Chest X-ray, AP view. Patient: 76 years old, sex M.
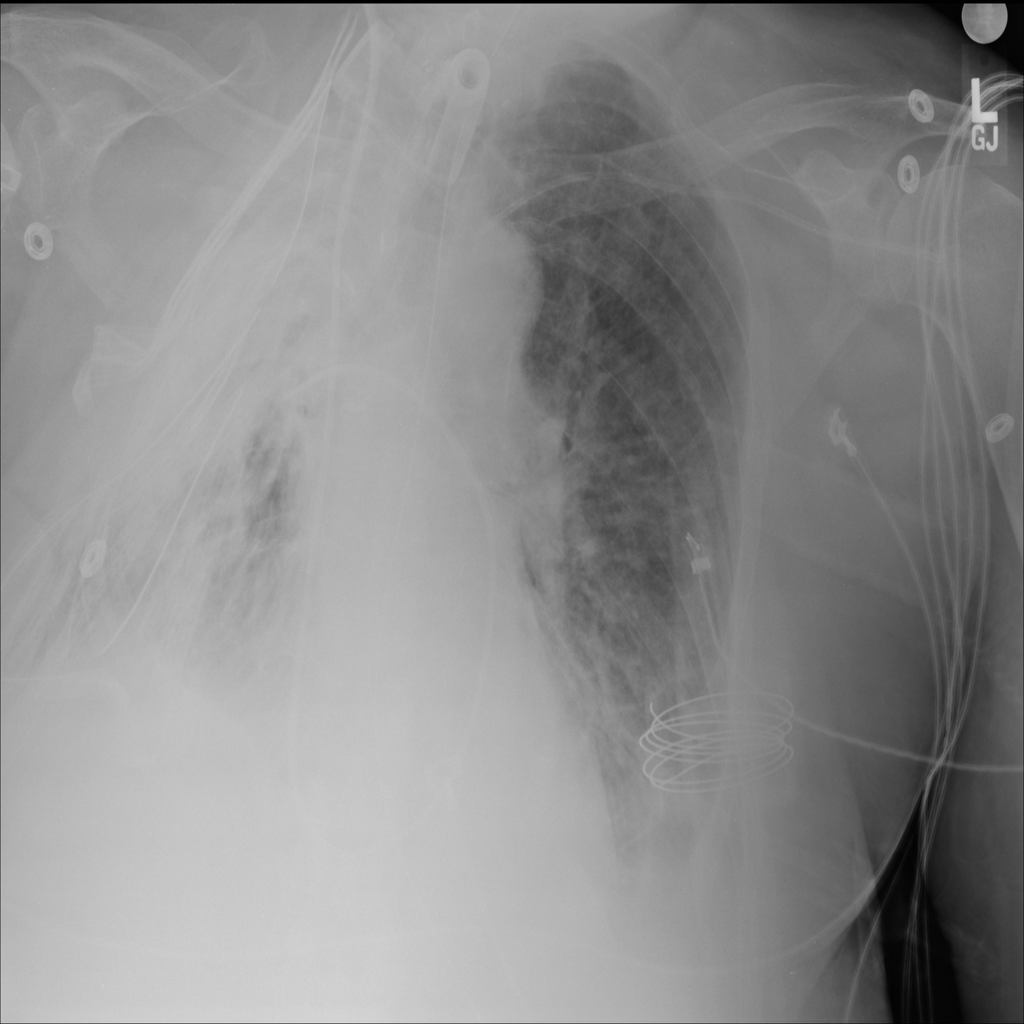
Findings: No Finding